Here is the raw acceleration-versus-time signal recorded on a bearing housing. What is the most likely bearing condition (normal, inner_race, outer_race, ball)?
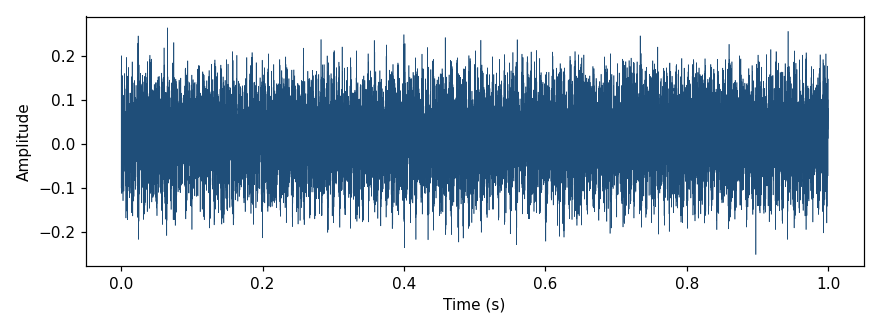
Answer: normal